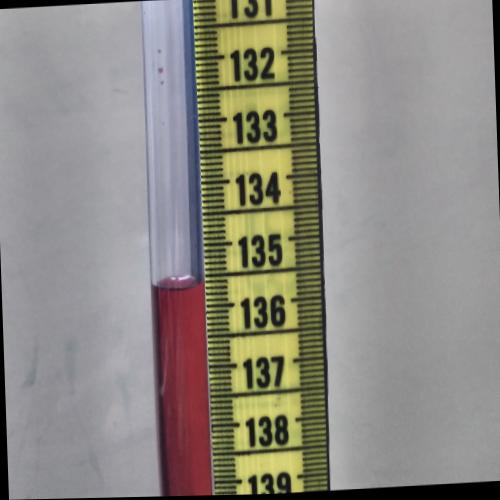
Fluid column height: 135.7 cm